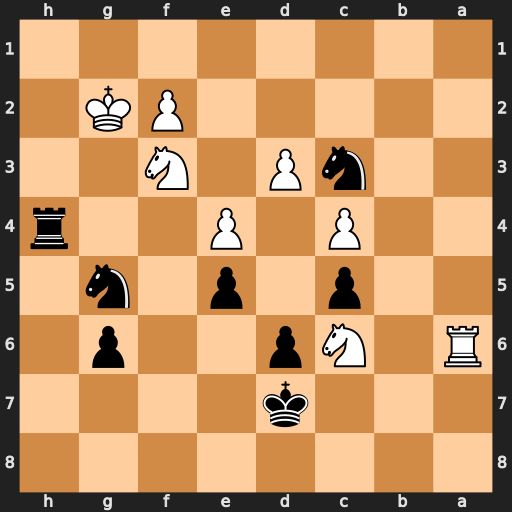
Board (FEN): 8/3k4/R1Np2p1/2p1p1n1/2P1P2r/2nP1N2/5PK1/8
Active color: b
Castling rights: -
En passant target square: -
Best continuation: Rg4+ Kh2 Nxf3+